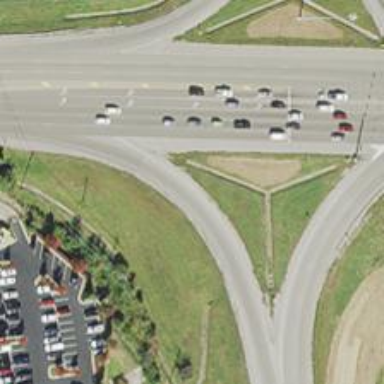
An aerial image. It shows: Trunk link highway.